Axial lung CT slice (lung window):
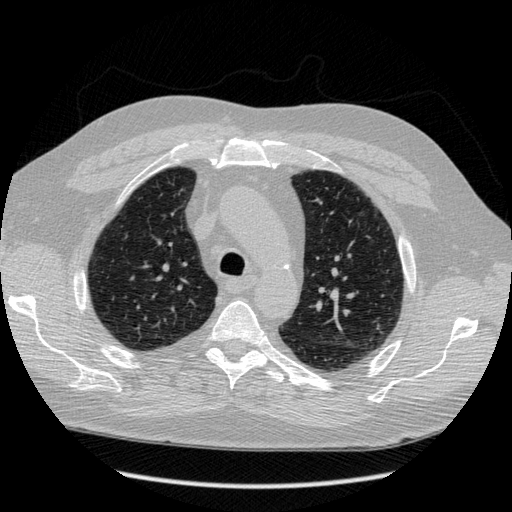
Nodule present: no